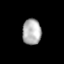
Tissue: lung
Cell type: Myeloid cells
Senescence score: 0.65
Nuclear area (px): 475
Mean DAPI intensity: 176.541